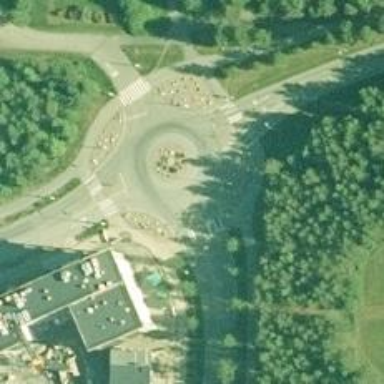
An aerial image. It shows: Tertiary road with asphalt surface leading to roundabout.